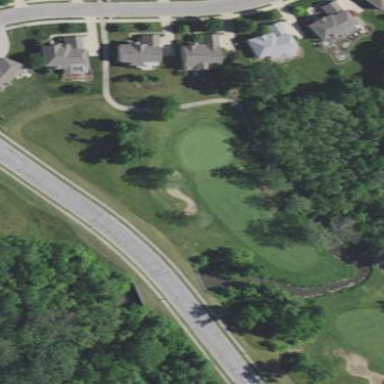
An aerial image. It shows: Grassy area designated as golf fairway.